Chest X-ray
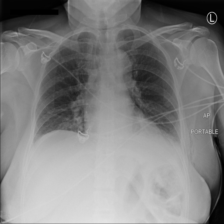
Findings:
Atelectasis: positive
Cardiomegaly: negative
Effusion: positive
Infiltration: positive
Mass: negative
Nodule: negative
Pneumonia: negative
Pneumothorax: negative
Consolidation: negative
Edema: negative
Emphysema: positive
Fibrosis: negative
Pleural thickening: negative
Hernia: negative